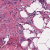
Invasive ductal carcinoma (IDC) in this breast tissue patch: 0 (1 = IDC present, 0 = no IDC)